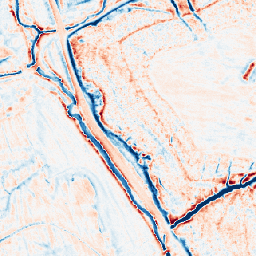
Category: edge_preserving
Decomposition family: anisotropic_diffusion
Decomposition parameters: iterations: 20
kappa: 50
gamma: 0.2
Upsampling method: area
Upsampling parameters: scale: 4
Upsampling scale: 4